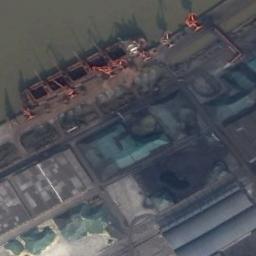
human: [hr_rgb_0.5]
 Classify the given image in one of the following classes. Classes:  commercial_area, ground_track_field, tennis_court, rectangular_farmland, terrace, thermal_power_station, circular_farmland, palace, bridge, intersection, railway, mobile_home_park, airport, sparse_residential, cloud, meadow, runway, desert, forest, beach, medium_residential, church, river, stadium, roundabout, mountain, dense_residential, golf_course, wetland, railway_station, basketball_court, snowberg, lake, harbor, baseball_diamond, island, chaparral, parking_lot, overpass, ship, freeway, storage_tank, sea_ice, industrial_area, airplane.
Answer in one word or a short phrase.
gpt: ship